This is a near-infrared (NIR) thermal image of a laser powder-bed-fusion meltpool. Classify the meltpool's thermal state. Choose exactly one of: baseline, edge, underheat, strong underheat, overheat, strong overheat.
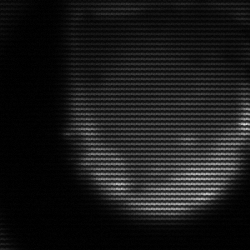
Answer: edge